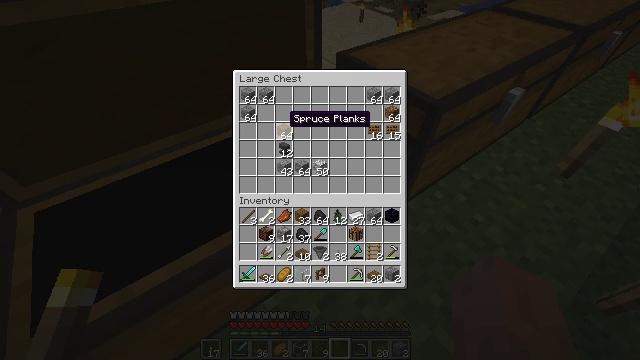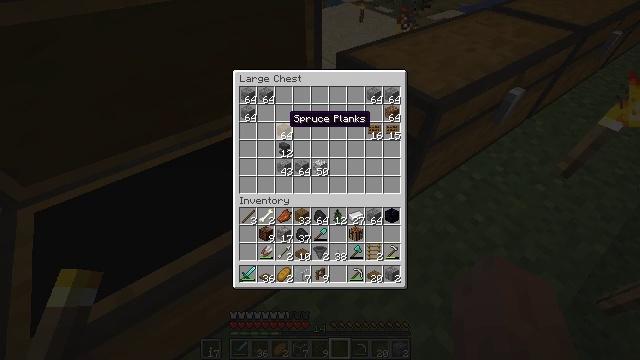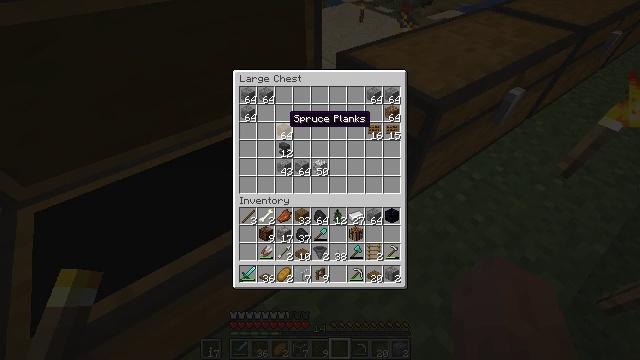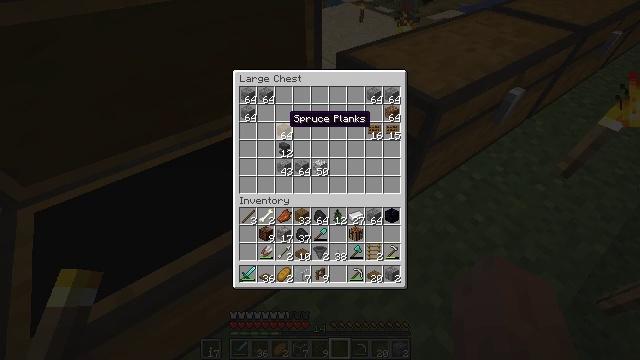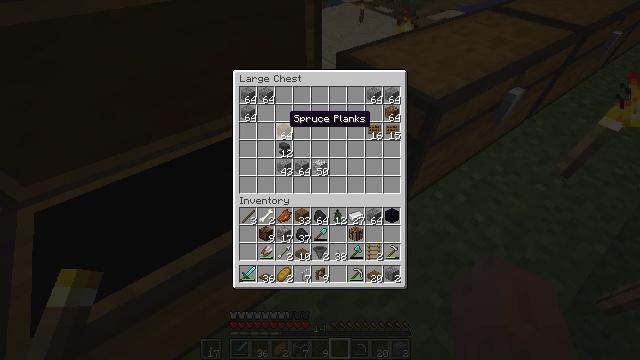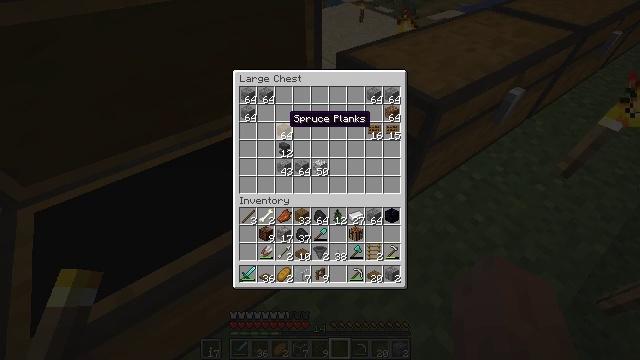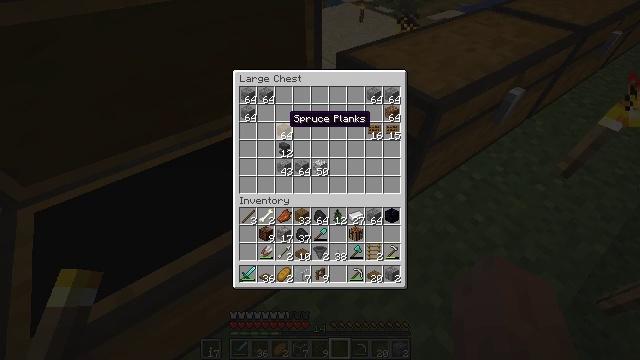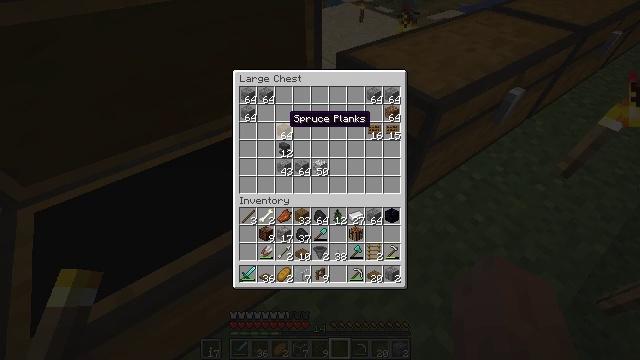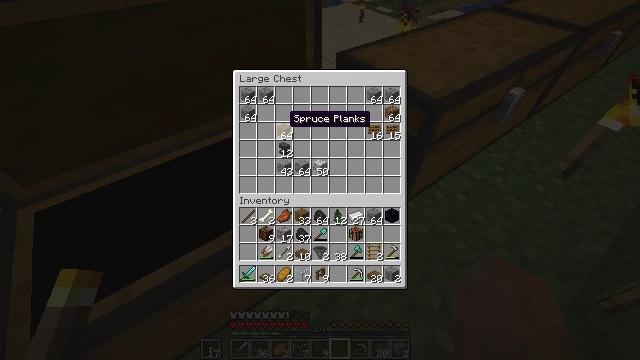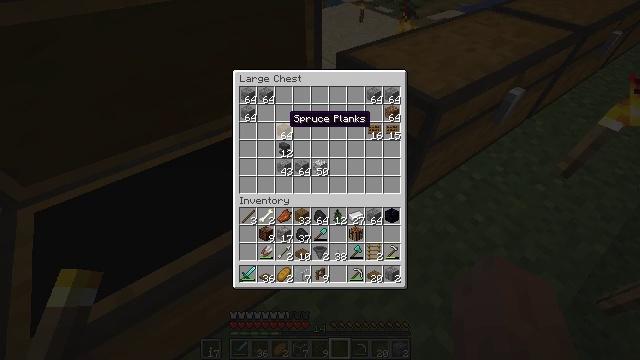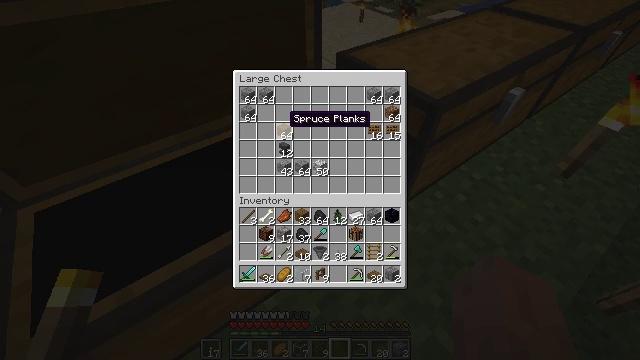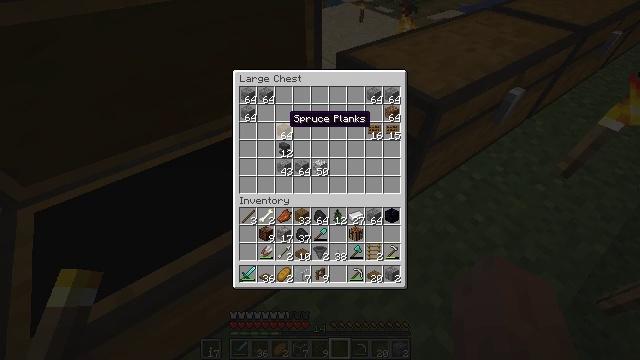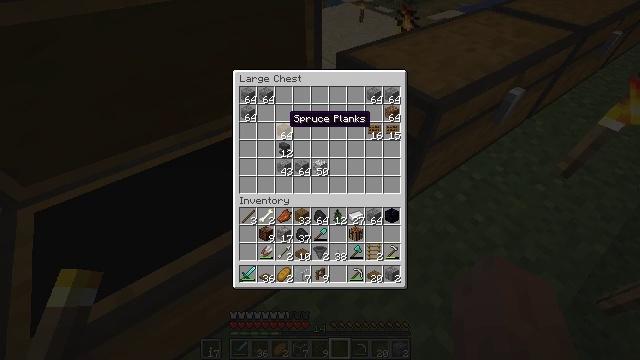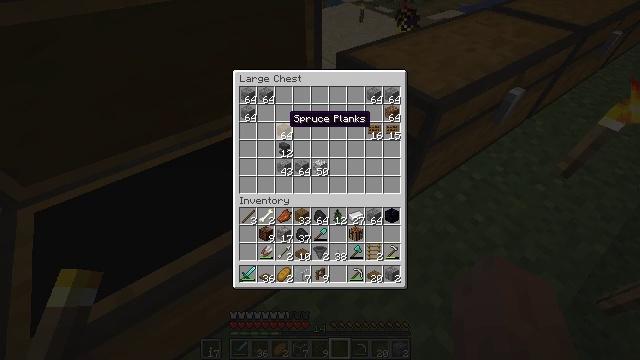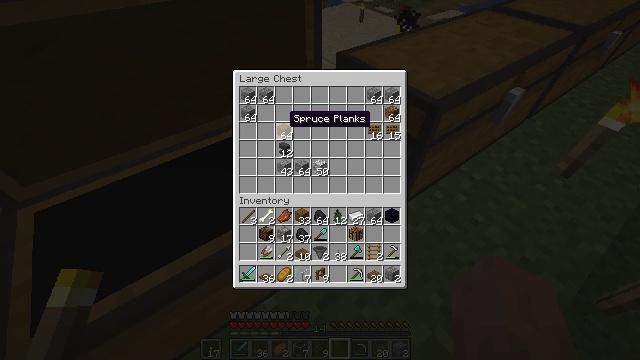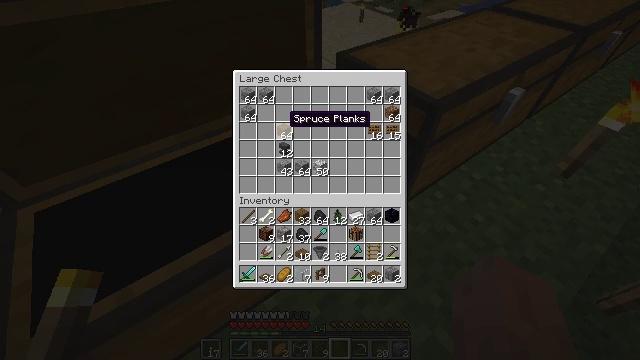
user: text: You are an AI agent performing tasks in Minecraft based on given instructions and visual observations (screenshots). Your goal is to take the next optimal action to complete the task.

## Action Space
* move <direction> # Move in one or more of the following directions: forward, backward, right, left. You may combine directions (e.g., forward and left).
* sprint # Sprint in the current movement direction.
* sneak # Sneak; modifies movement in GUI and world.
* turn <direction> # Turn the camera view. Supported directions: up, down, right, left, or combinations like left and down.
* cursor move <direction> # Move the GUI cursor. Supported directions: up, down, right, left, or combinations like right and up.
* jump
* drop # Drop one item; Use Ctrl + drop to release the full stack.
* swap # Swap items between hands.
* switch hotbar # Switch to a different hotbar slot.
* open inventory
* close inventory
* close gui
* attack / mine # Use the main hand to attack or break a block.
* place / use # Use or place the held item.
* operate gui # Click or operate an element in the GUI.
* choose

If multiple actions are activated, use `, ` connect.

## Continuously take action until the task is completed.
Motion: motion action
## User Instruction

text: Craft a set of stone brick stairs.
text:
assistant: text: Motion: no_op
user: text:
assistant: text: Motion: no_op
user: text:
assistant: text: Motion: no_op
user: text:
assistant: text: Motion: no_op
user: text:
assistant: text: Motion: no_op
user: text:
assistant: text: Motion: no_op
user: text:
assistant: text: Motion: no_op
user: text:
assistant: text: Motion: no_op
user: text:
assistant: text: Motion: no_op
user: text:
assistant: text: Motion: no_op
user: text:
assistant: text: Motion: no_op
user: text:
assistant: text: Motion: no_op
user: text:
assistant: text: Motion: no_op
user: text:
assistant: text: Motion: no_op
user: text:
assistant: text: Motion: no_op
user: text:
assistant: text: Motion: no_op
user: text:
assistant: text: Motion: no_op
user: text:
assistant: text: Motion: no_op
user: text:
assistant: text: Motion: no_op
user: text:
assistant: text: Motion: no_op
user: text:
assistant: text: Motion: no_op
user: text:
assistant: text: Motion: no_op
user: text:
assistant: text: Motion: no_op
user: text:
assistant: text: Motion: no_op
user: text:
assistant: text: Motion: no_op
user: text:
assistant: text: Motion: no_op
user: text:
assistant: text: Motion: no_op
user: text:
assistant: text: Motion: no_op
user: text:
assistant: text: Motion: no_op
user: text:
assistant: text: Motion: no_op